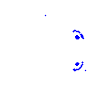
Particle: pion